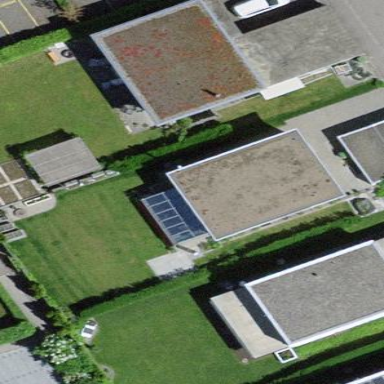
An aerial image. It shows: Detached building.